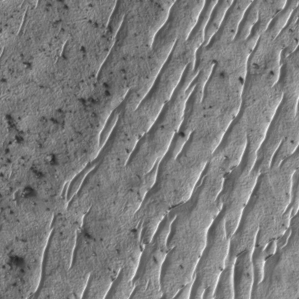
Label: frost